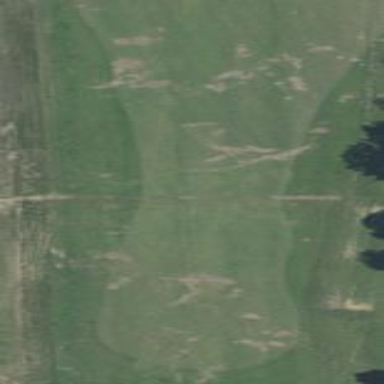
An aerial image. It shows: Area of rough grass used for golf.